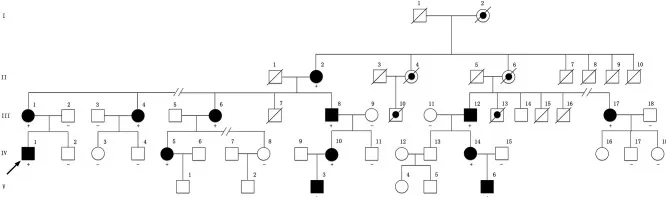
Pedigree of the family compiled with X-linked dominant inheritance. Square represents male and circle represents female. Filled symbol indicates affected. Dot symbol indicates deduced affected individual with medical history. A slash through a symbol indicates deceased individual. Arrow indicates the proband. The symbol "+" indicates a carrier of the variant. The symbol "-" indicates wild genotype. No symbol means the individual's genetic test is not available. The pedigree has been edited to maintain the confidentiality of family members.
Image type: pathology (immunostaining)